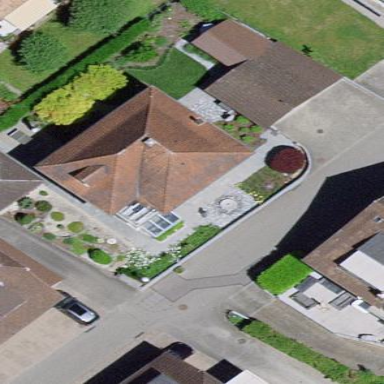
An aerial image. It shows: Residential building.